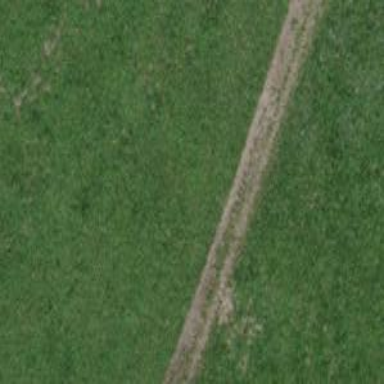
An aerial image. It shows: Grassy track with grade 5 track type.